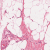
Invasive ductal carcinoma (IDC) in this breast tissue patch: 0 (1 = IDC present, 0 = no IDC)